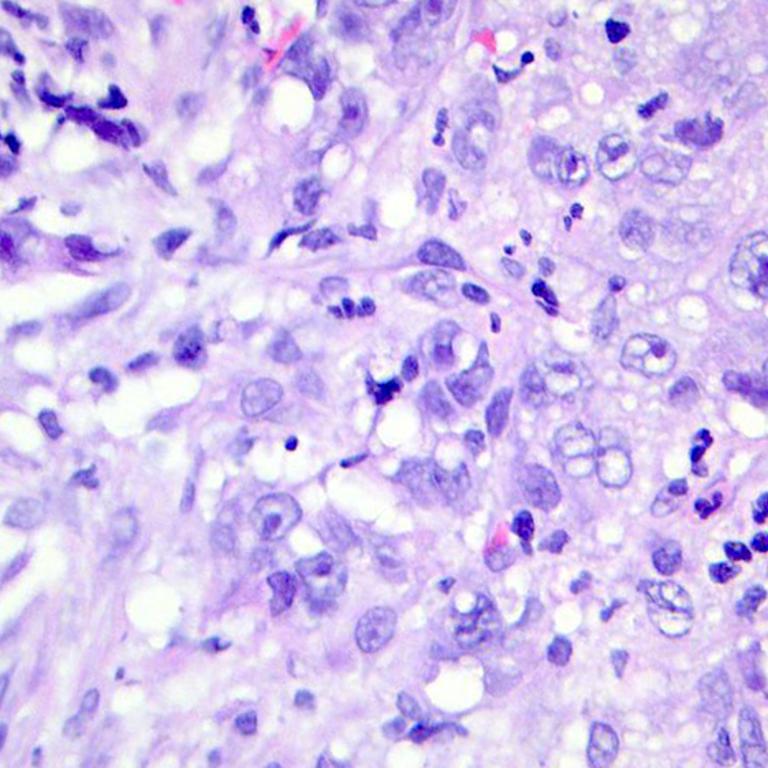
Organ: colon
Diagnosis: adenocarcinomas